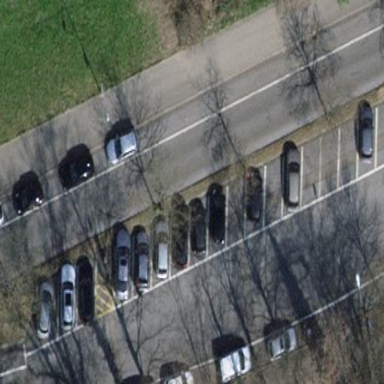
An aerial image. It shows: Parking lane designated for parking.